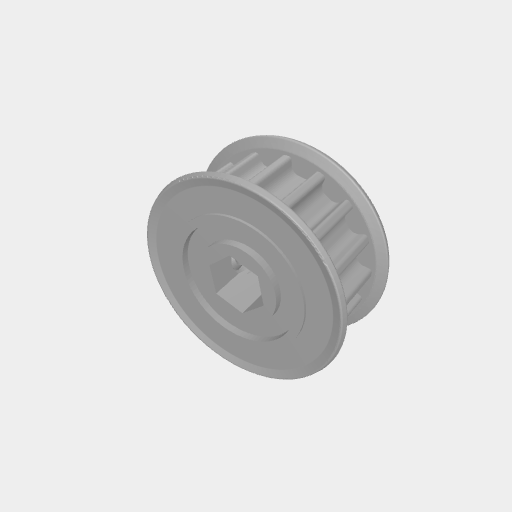
Part: Pulley5P6RID16T